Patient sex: F
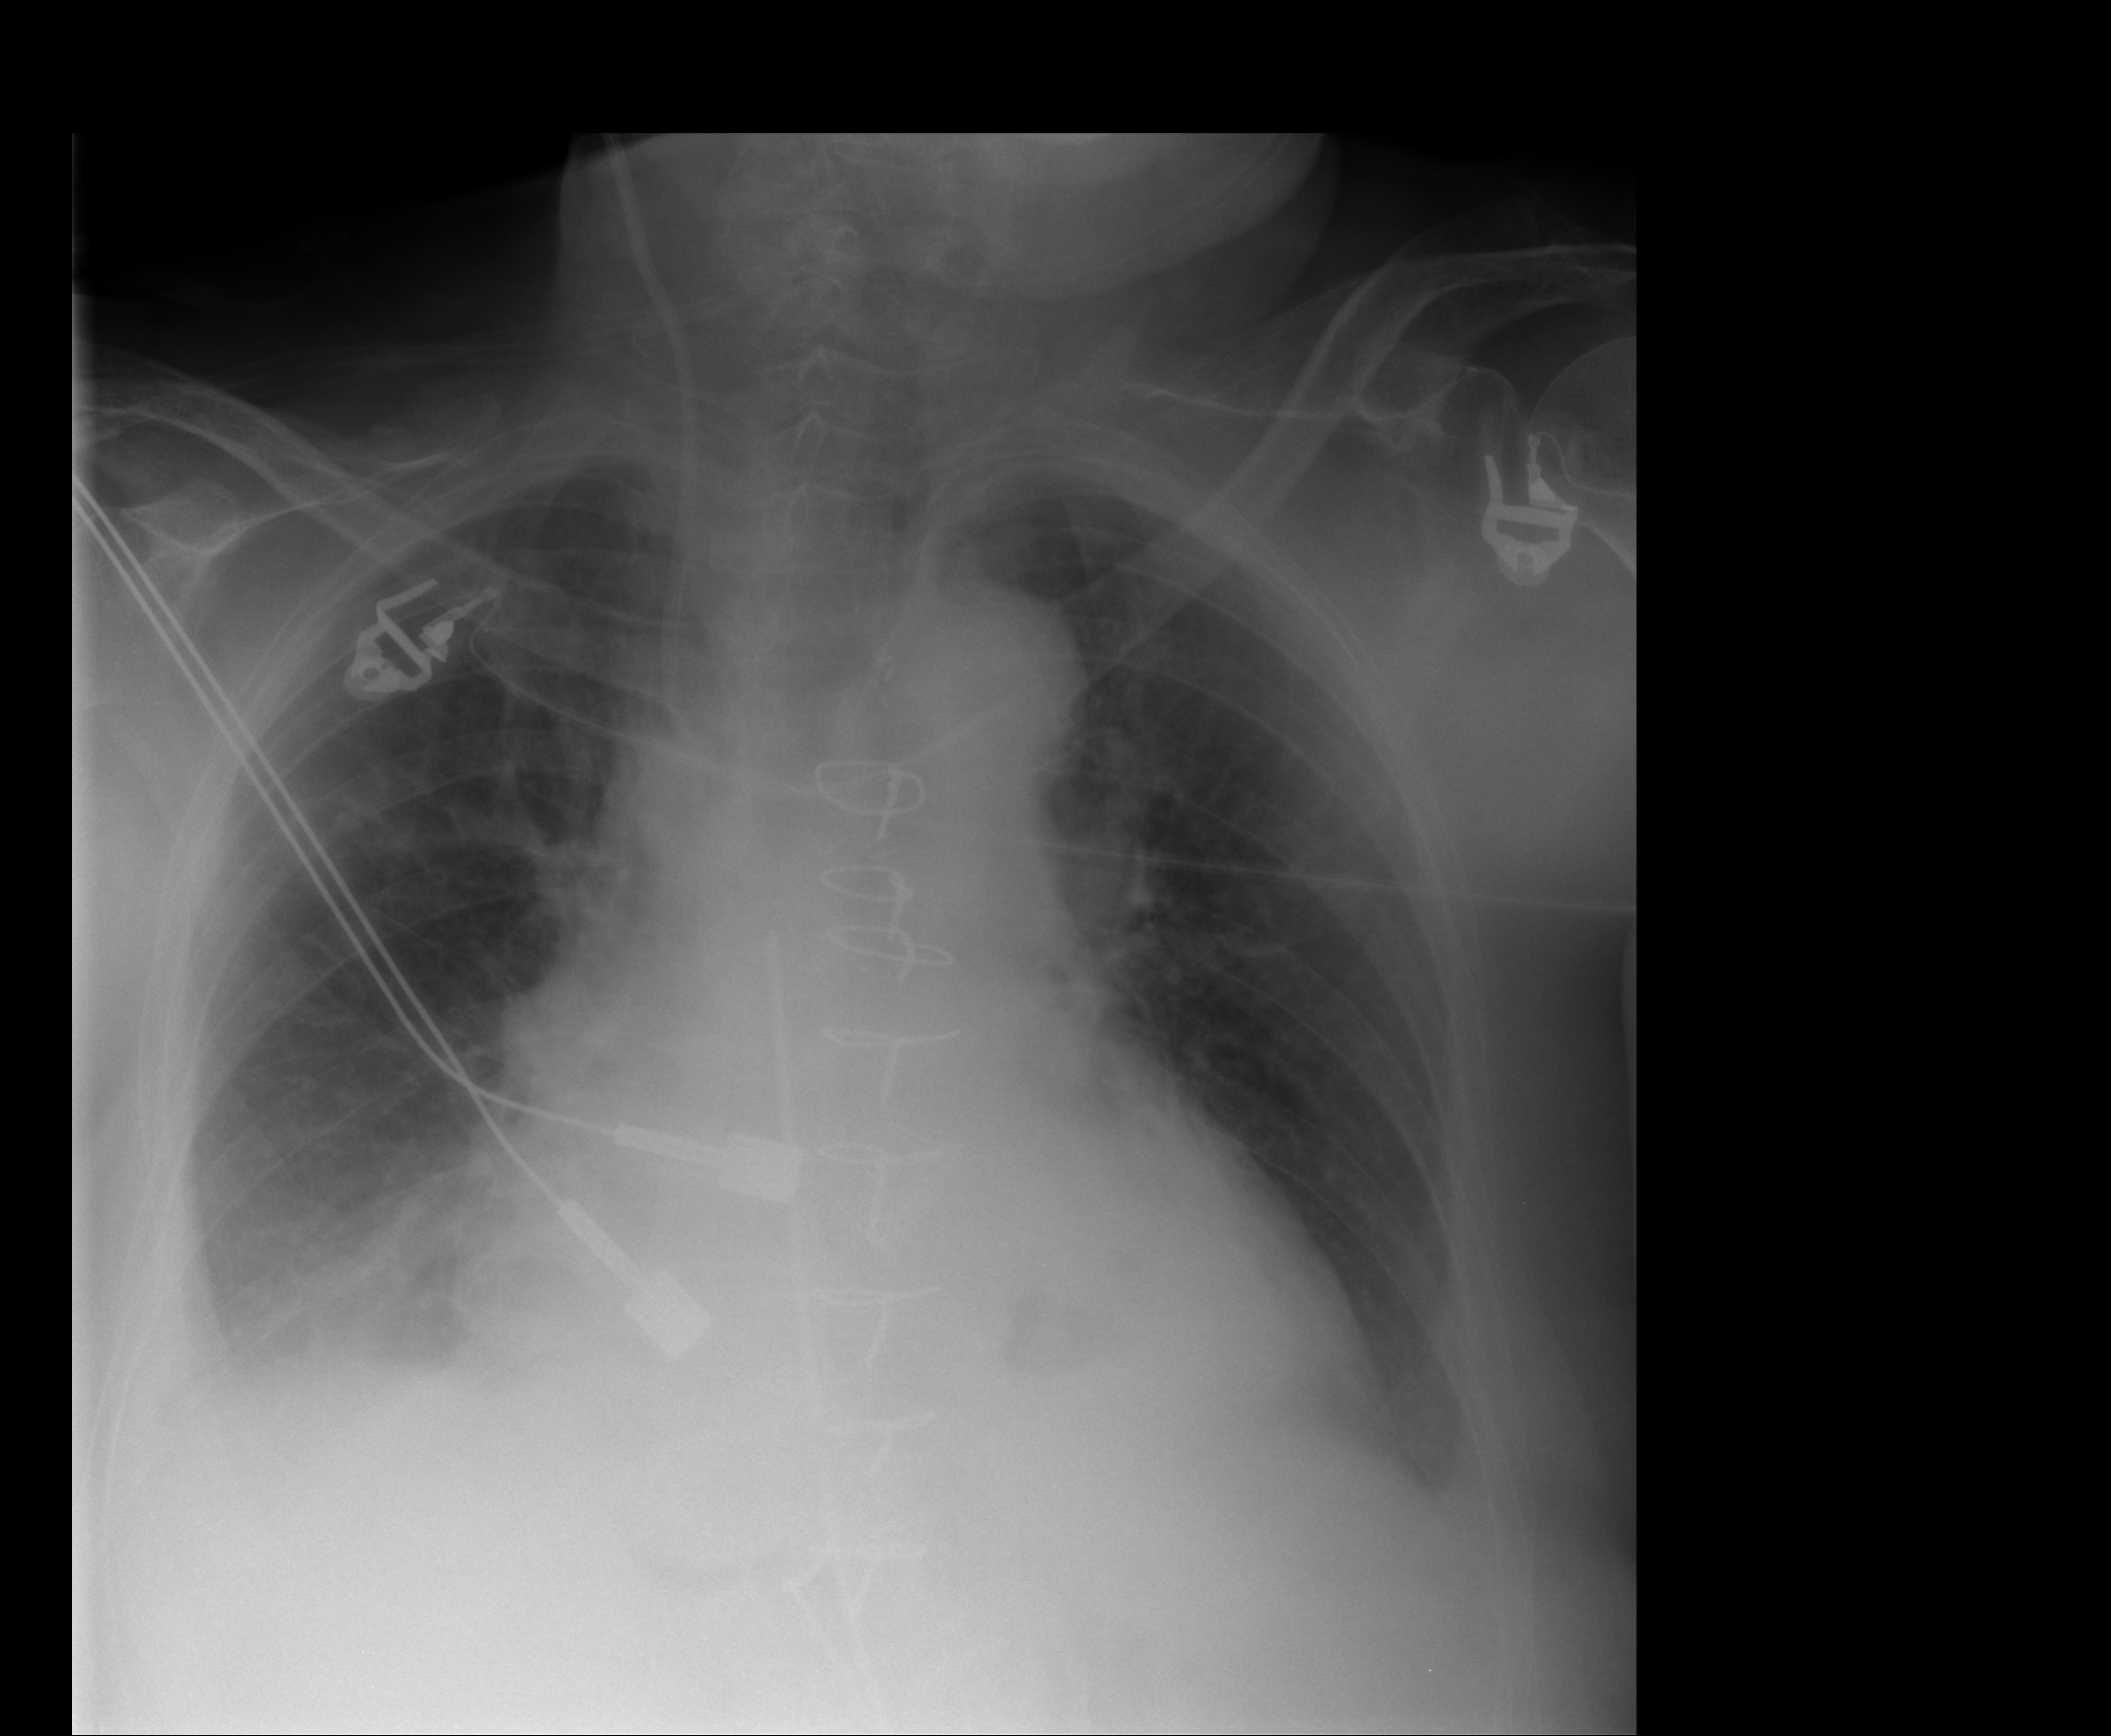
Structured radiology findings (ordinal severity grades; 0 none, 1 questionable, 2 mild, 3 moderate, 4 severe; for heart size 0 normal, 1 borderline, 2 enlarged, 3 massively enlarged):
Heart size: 2
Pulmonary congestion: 2
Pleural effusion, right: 2
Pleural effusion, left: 2
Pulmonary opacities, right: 0
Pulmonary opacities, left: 0
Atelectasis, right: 2
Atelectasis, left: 2